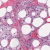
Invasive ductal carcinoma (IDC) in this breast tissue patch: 0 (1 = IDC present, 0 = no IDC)